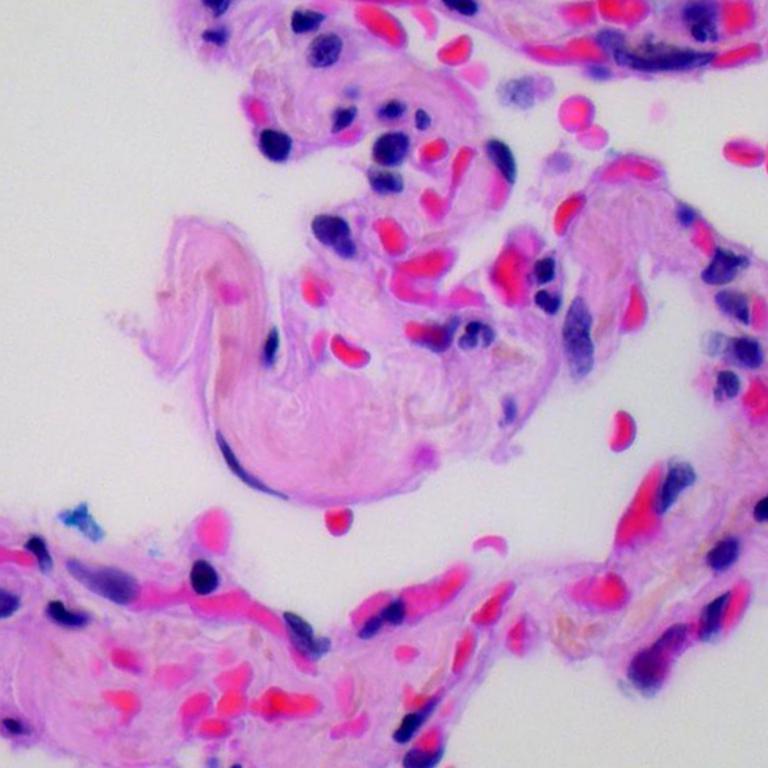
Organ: lung
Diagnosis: benign